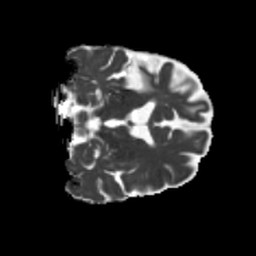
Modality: MD
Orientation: coronal
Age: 58
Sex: male
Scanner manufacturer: siemens
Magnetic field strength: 3 T
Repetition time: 5.25 s
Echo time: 0.08 s